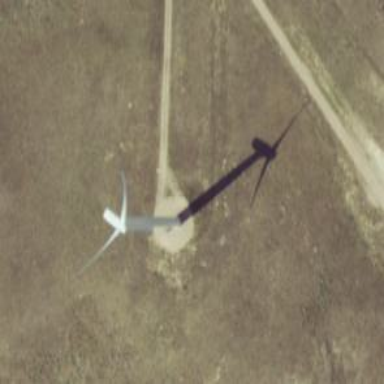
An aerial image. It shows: Wind power generator employing wind turbines.